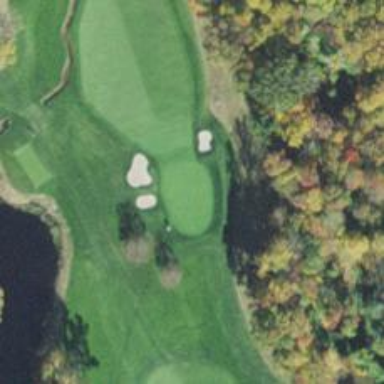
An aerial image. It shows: Golf hole.